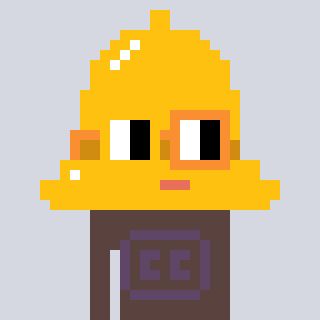
a pixel art character with square yellow and orange glasses, a bell-shaped head and a darkbrown-colored body on a cool background